Field crop: maize
Growth stage: 2
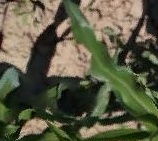
Species: maize